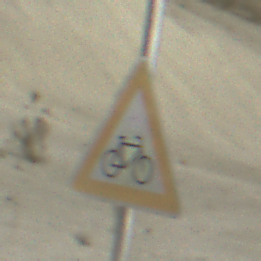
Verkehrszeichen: RadverkehrLinks
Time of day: MorningAfternoon
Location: Outdoor (Beach)
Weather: PartlyCloudy
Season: NotSpecified
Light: Natural